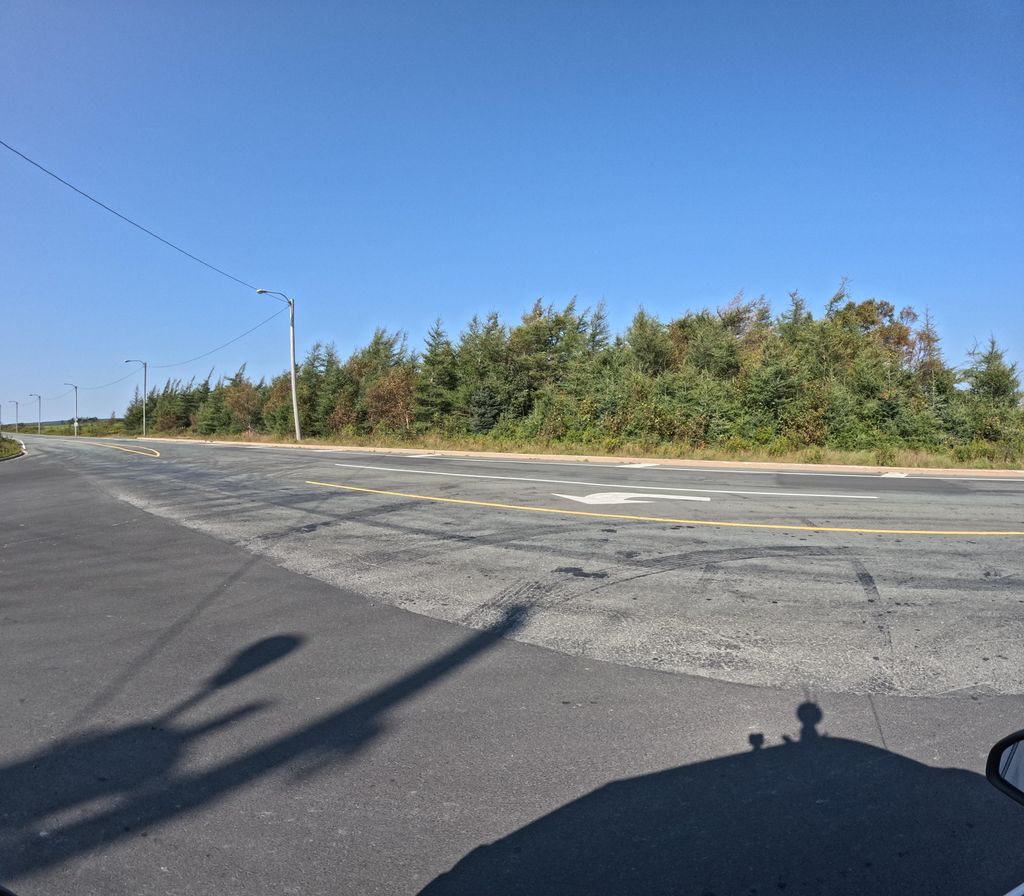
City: st_johns